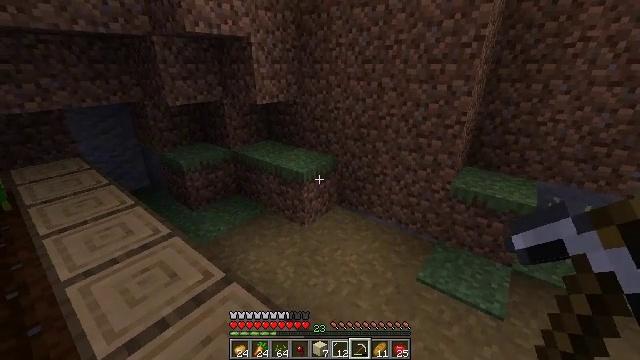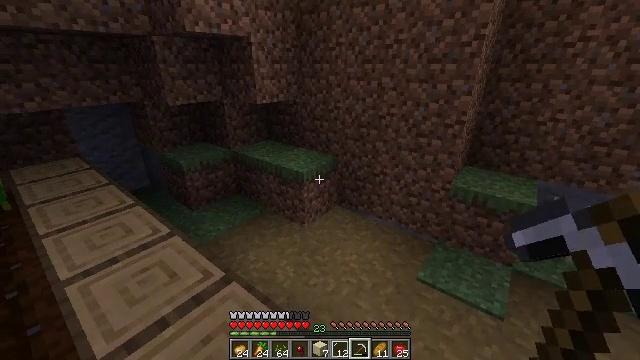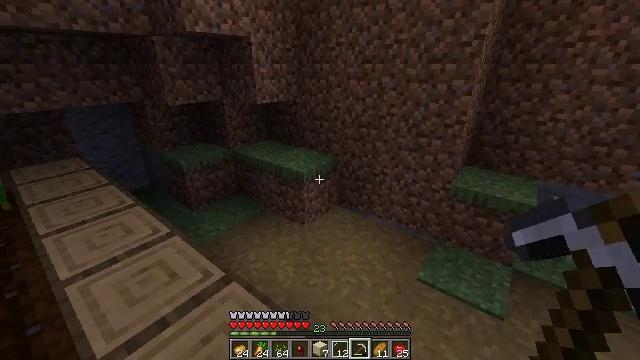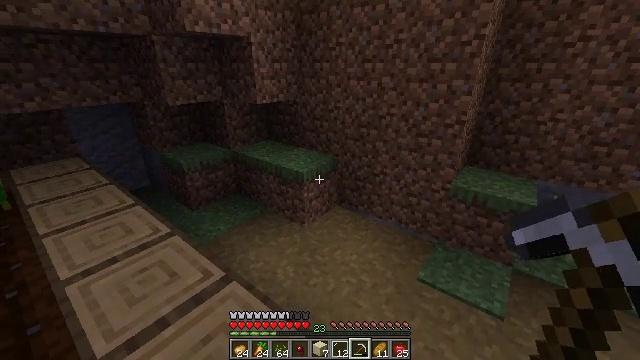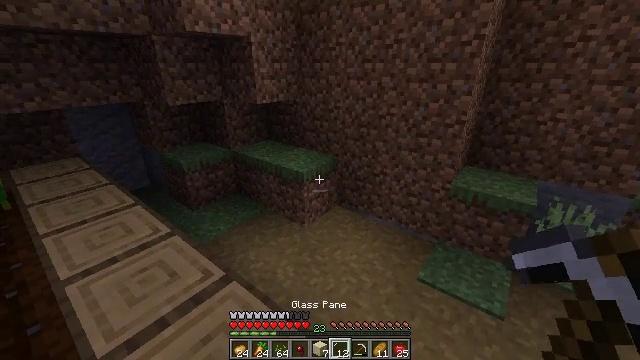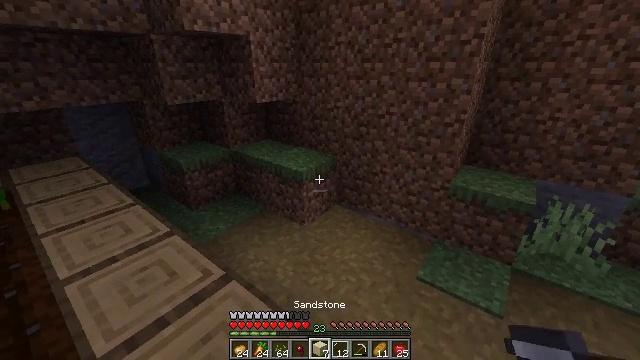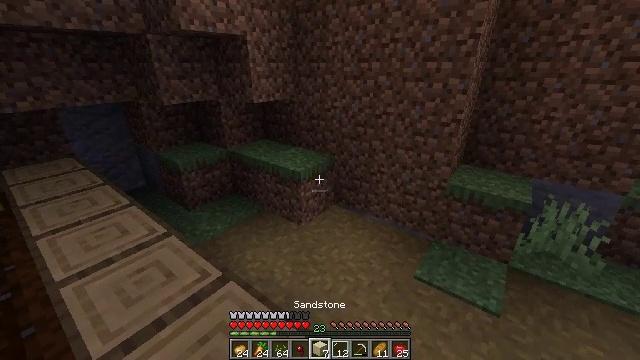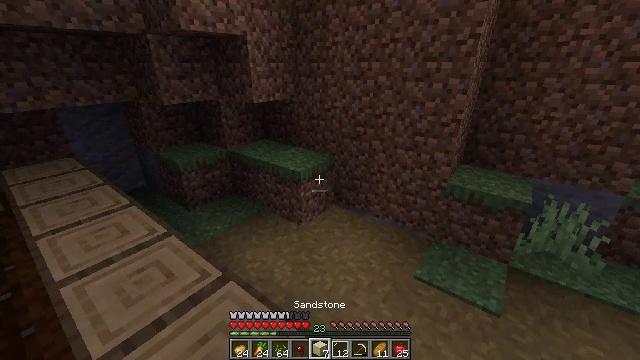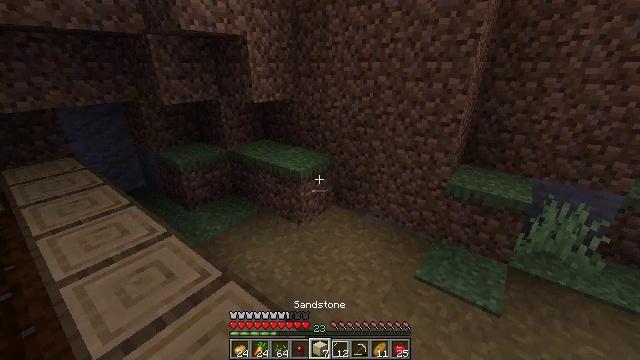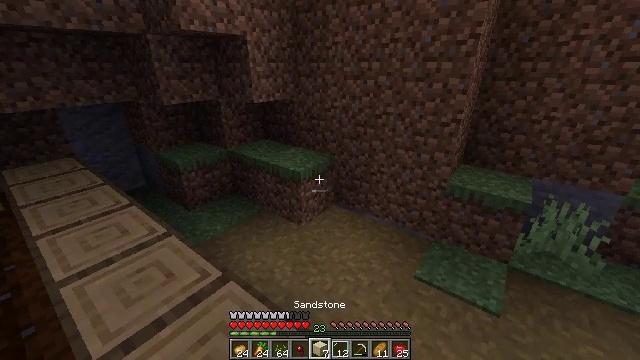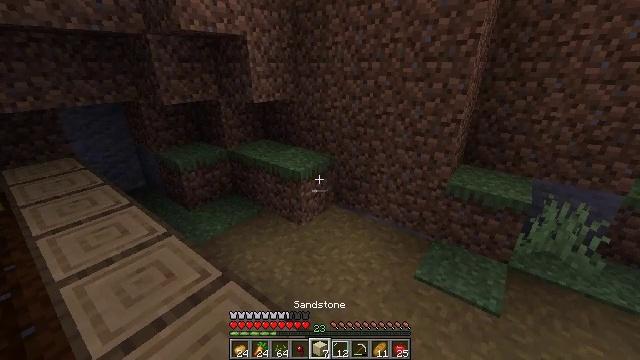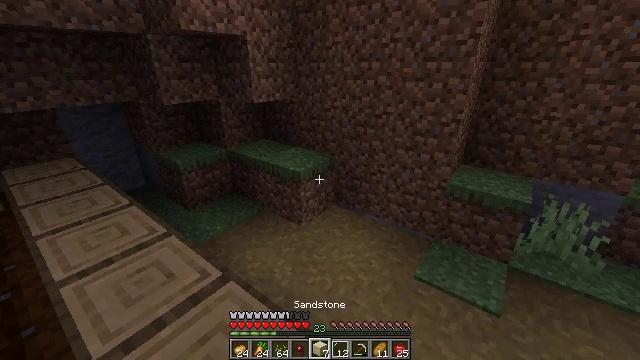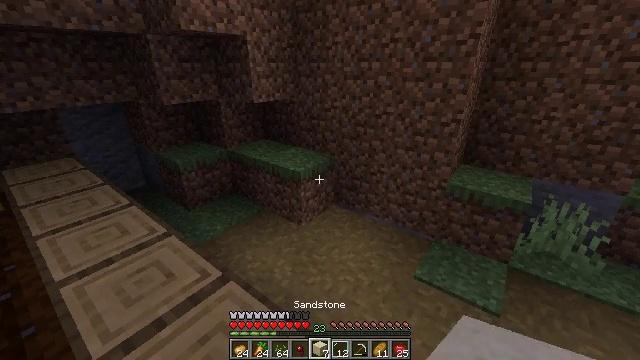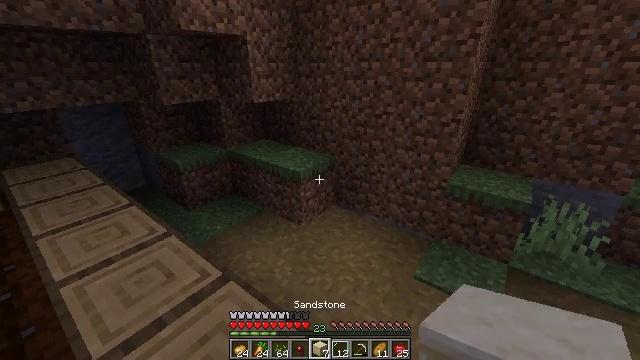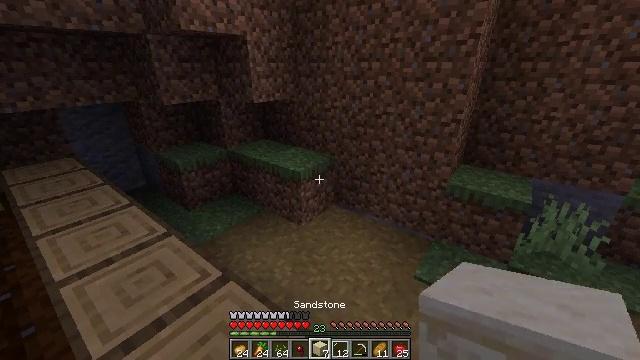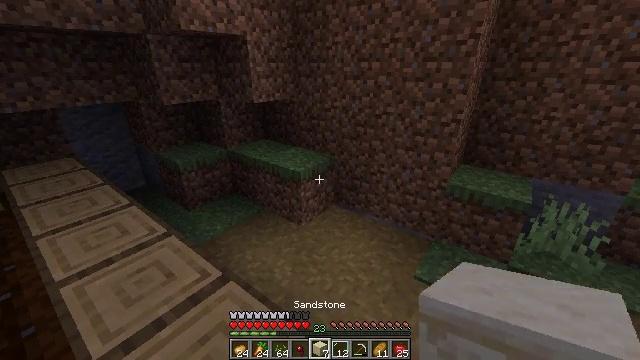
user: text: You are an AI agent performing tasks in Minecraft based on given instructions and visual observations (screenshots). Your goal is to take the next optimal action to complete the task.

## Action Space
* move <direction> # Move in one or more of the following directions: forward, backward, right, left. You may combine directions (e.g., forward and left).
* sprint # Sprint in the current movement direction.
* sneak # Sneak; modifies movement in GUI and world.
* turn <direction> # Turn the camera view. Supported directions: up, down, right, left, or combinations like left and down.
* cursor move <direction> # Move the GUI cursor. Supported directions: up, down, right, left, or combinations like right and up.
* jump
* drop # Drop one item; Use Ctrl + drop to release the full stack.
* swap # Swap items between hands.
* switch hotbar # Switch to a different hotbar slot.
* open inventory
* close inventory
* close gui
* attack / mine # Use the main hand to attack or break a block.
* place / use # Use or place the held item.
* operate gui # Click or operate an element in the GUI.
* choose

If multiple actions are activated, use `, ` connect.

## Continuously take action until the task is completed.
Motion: motion action
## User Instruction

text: Drop a poisonous potato.
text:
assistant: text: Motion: no_op
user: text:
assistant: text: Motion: no_op
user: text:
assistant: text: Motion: no_op
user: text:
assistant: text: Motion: no_op
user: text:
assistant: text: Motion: no_op
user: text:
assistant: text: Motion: no_op
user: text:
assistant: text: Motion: no_op
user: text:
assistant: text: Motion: no_op
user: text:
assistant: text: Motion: no_op
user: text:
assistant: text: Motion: no_op
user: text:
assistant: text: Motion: no_op
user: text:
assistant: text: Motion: no_op
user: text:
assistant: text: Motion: no_op
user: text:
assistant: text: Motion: no_op
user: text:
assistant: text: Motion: no_op
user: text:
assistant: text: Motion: no_op
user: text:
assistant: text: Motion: no_op
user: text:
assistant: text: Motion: no_op
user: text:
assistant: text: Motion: no_op
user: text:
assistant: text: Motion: no_op
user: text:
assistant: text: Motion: no_op
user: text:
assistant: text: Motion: no_op
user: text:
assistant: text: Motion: no_op
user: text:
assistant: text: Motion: no_op
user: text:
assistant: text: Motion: close inventory
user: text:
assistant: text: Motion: close inventory
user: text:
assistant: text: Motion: close inventory
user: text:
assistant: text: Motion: open gui
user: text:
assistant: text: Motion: no_op
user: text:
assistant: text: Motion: no_op